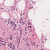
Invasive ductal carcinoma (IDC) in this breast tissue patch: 1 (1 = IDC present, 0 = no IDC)